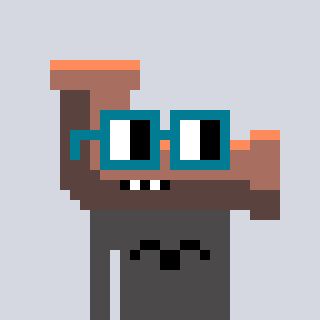
a pixel art character with square dark green glasses, a pipe-shaped head and a grayscale-colored body on a cool background